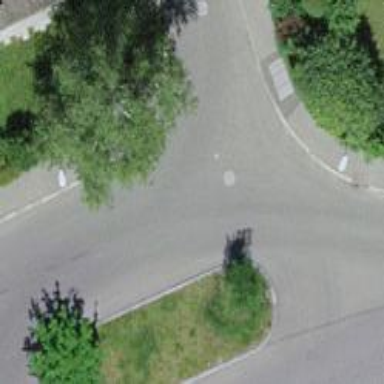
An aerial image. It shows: Residential road with asphalt surface. The road forms circular junction.